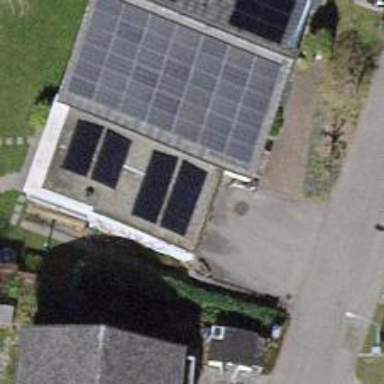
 consisting of solar photovoltaic panels."